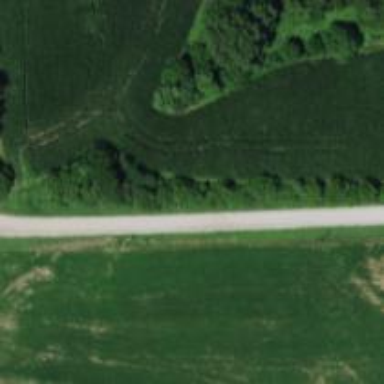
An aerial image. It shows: Unclassified road.